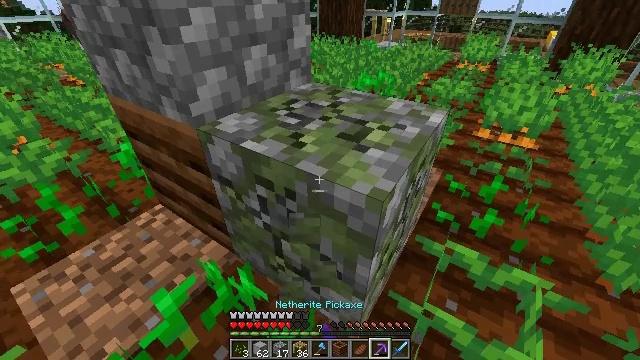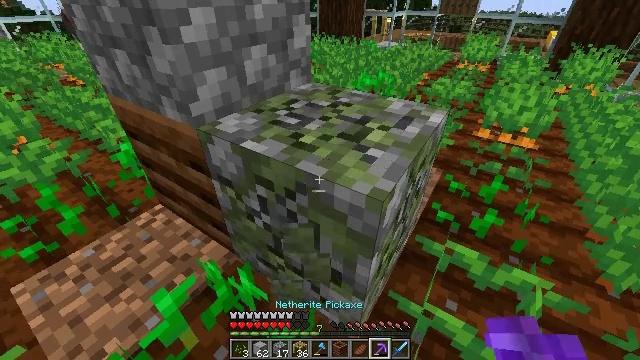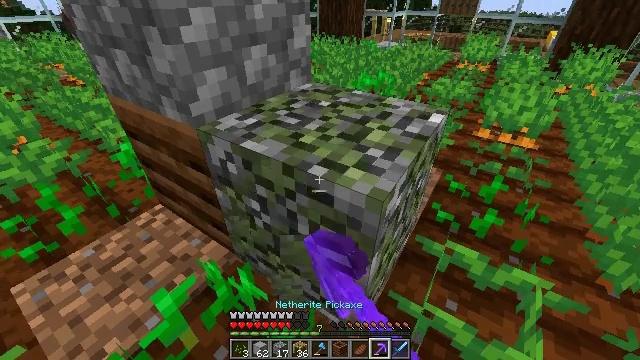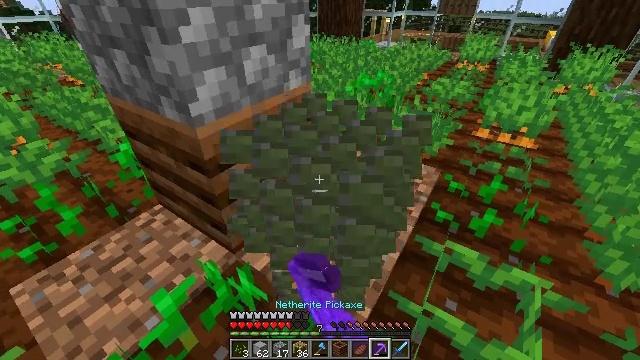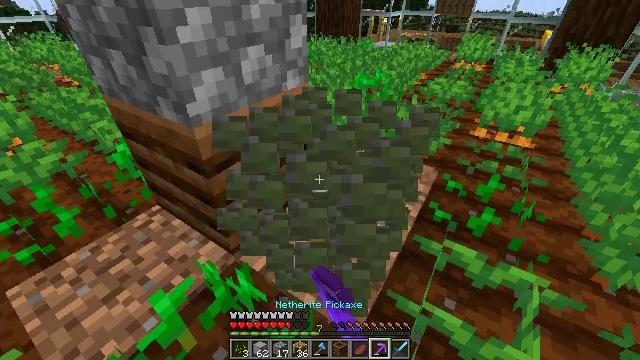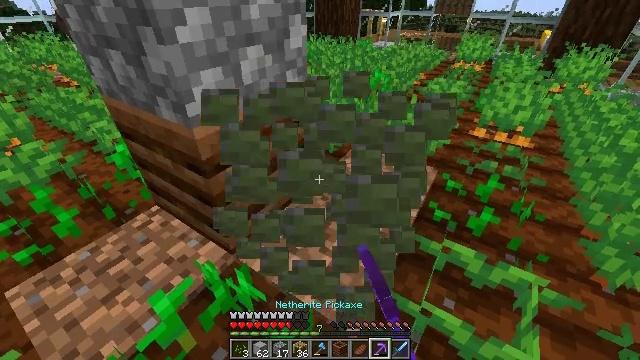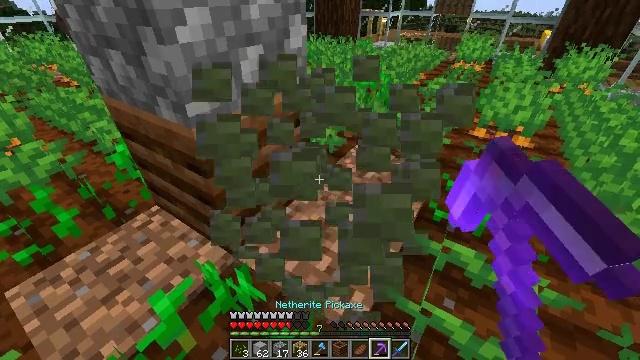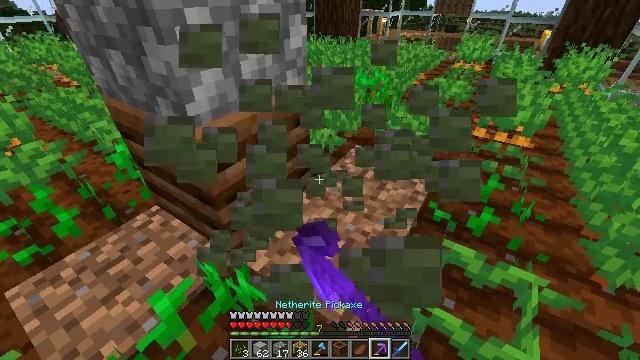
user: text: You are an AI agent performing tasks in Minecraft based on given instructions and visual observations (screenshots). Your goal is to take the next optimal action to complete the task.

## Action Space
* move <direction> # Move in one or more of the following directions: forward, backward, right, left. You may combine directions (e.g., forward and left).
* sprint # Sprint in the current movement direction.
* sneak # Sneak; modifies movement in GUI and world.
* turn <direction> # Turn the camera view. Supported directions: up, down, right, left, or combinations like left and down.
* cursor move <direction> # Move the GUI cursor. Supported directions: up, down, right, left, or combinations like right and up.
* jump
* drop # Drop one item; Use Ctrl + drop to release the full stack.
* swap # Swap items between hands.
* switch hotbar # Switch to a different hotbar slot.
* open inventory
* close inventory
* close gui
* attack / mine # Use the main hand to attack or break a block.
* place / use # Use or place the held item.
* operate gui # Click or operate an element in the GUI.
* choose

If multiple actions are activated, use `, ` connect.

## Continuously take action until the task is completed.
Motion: motion action
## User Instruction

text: Collect mossy cobblestone from a structure.
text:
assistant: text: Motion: attack / mine
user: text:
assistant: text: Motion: attack / mine
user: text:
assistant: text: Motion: attack / mine
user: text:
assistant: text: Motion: attack / mine
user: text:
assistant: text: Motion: attack / mine
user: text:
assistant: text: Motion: attack / mine
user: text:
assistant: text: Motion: attack / mine
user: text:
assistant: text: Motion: attack / mine